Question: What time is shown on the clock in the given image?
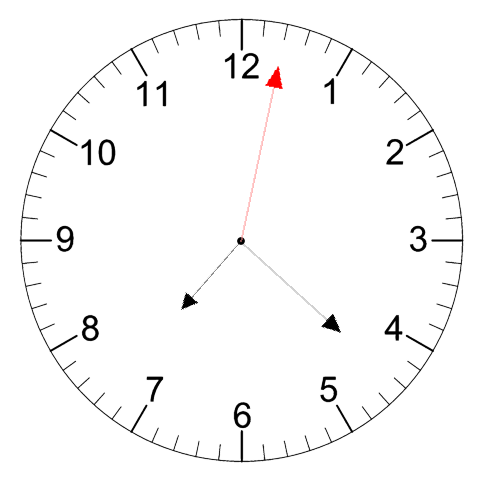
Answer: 07:22:02